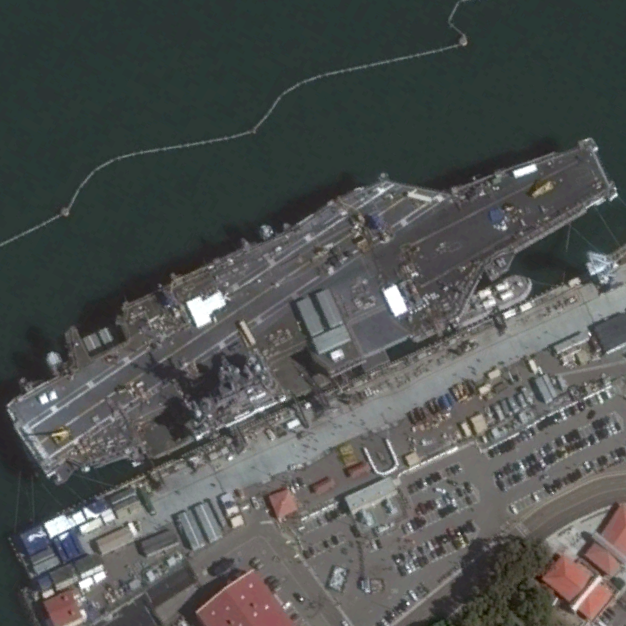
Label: aircraft_carrier